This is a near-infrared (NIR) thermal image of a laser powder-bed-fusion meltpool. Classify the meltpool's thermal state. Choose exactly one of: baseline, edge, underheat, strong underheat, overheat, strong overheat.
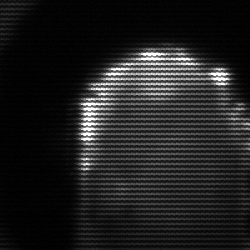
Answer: baseline